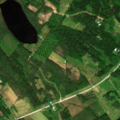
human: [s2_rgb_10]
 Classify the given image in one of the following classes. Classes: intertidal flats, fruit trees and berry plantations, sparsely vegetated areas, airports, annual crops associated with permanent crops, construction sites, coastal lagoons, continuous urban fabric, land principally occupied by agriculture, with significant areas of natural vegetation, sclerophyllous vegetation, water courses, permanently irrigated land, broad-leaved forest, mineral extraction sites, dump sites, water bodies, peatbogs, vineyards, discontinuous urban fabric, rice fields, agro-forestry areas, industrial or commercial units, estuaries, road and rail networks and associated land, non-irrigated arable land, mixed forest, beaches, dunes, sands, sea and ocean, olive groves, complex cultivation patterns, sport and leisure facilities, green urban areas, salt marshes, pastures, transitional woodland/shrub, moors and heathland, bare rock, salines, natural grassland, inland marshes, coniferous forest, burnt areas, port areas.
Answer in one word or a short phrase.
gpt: coniferous forest, mixed forest, transitional woodland/shrub